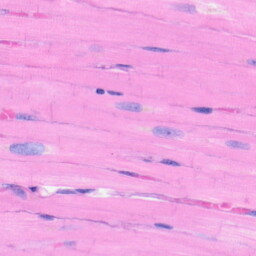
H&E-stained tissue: Heart